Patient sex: M
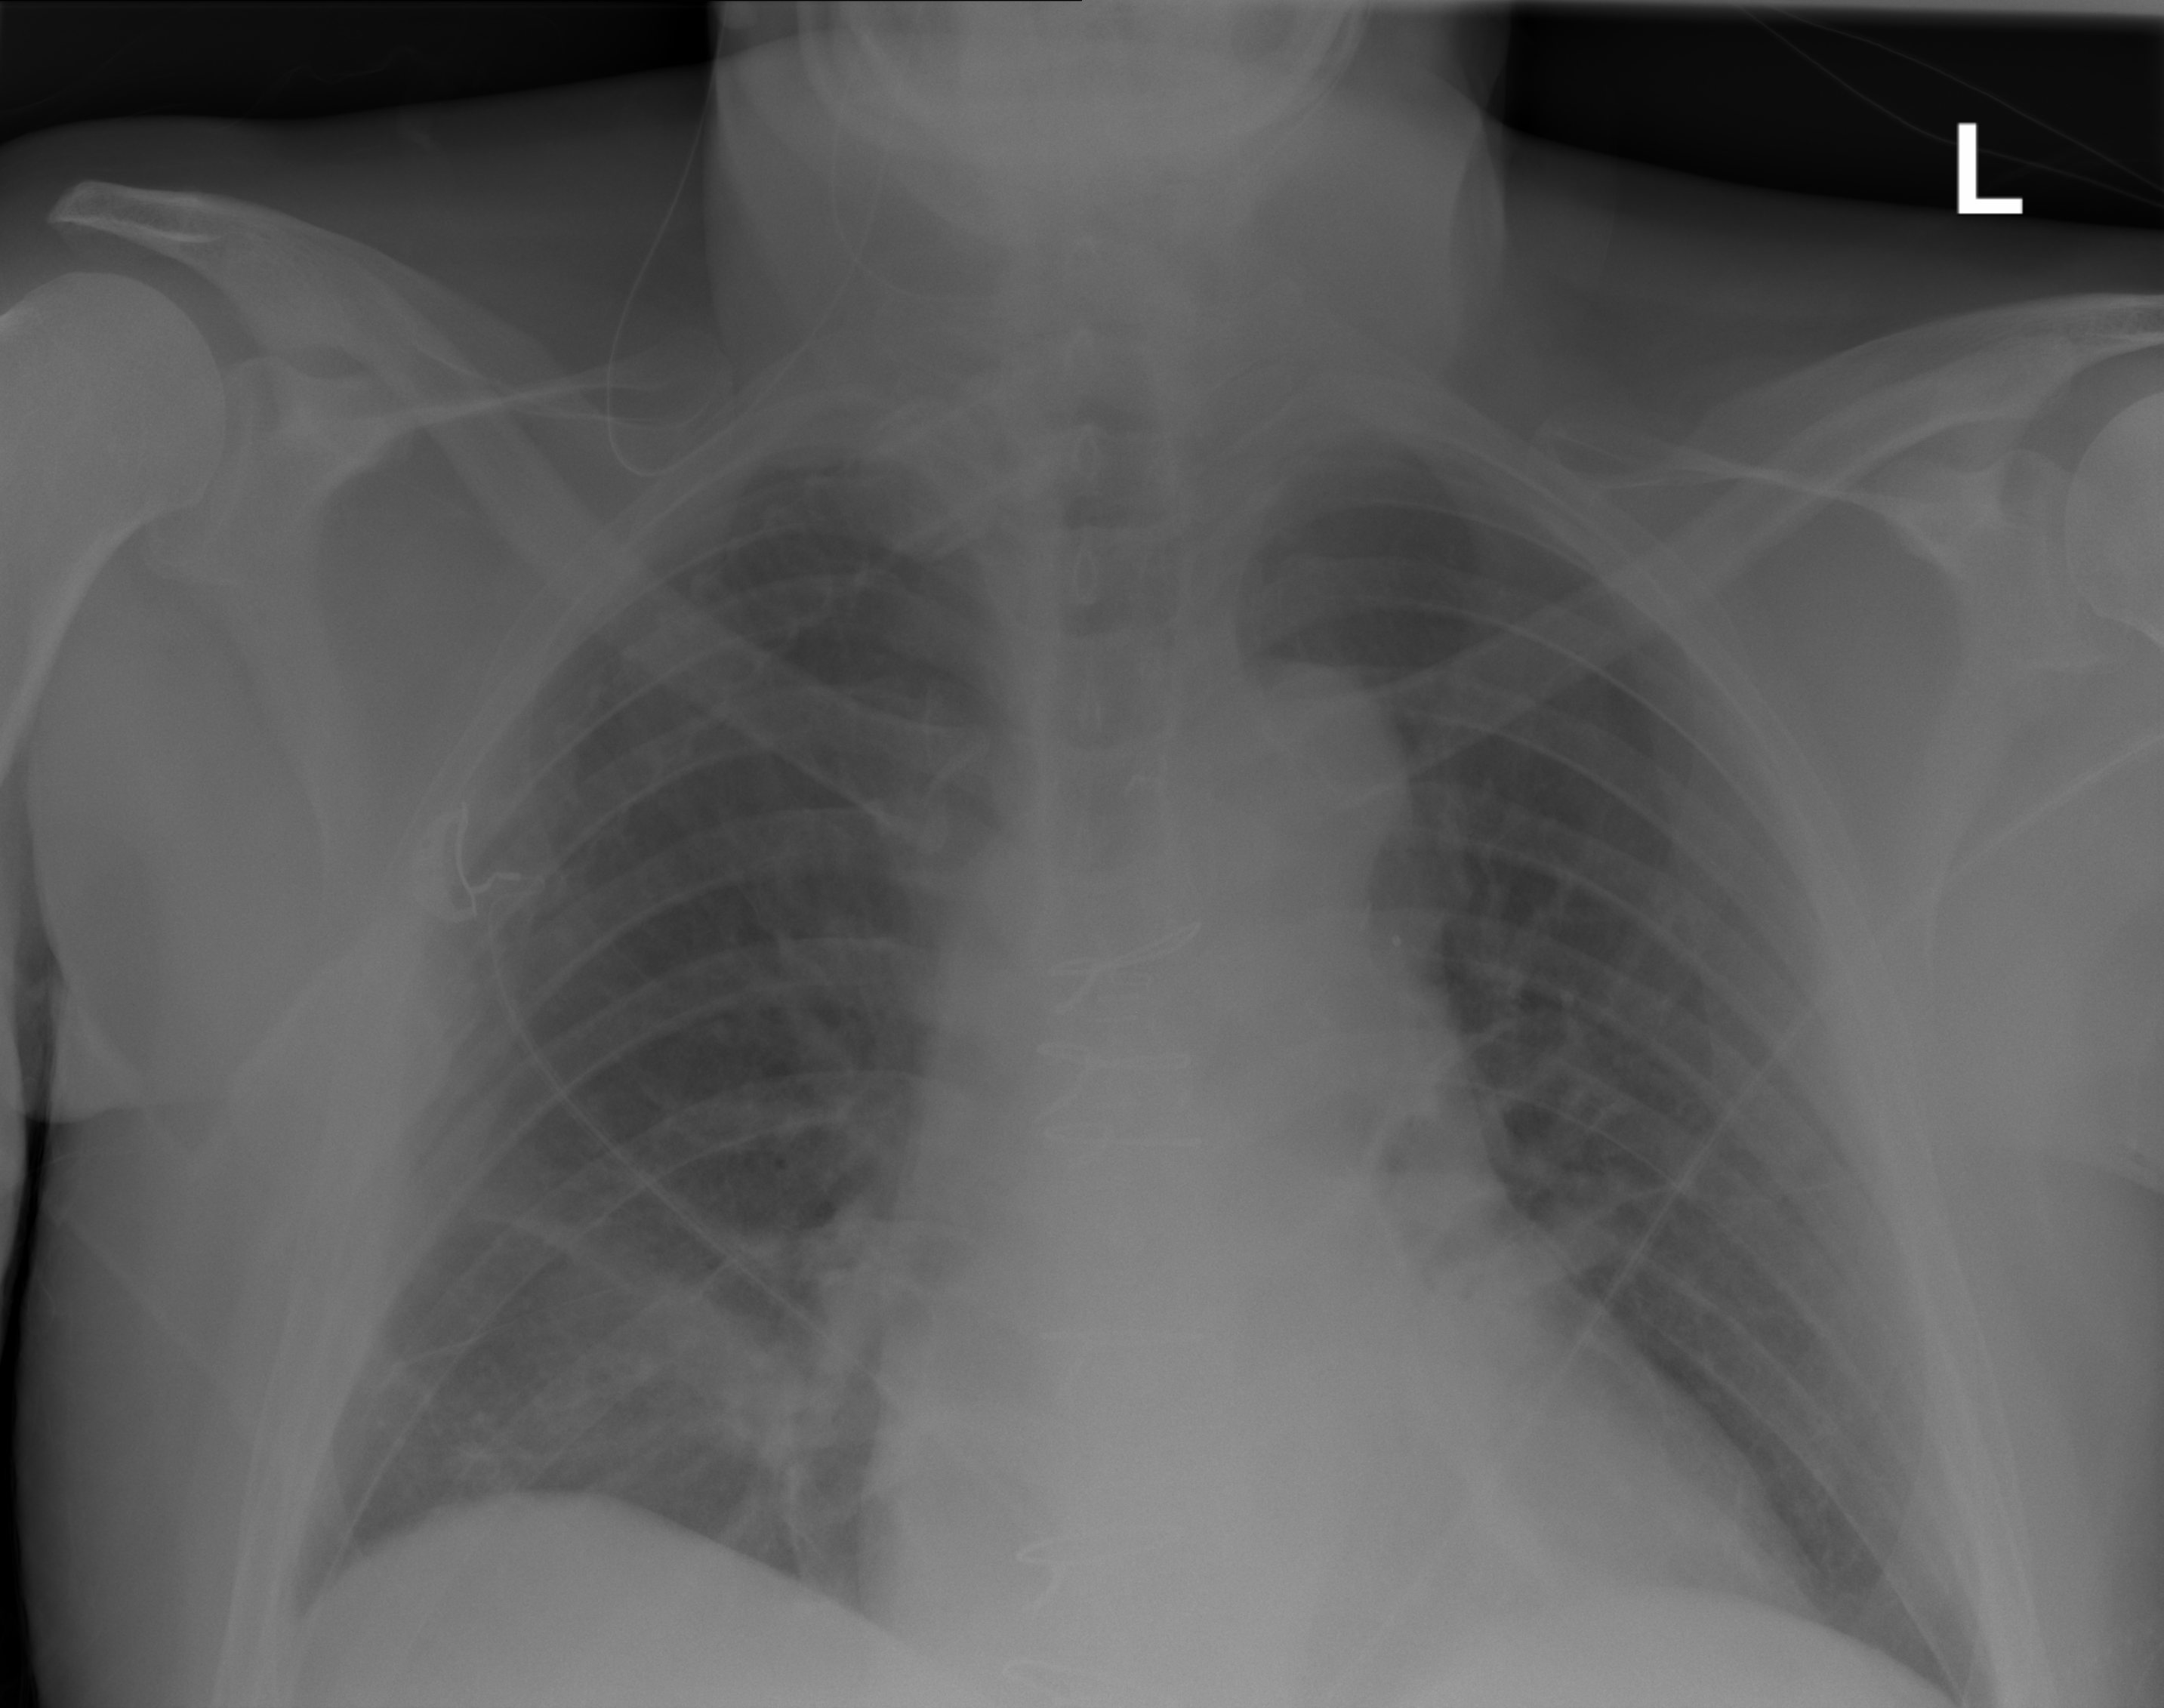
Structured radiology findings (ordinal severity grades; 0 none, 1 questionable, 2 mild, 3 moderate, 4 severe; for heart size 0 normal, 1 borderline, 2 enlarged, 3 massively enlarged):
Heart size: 1
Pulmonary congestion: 0
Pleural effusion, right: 0
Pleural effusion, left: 0
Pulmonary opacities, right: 0
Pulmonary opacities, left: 0
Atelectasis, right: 2
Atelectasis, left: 2